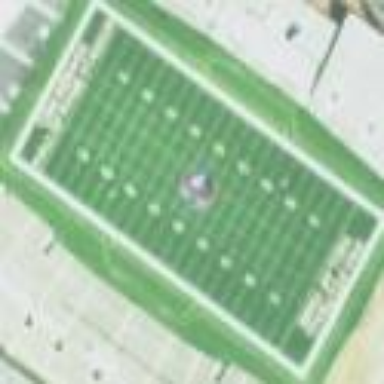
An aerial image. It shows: Pitch for American football with artificial turf surface.